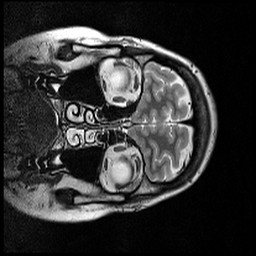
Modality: T2w
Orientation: coronal
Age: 31
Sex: female
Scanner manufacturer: siemens
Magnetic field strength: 3 T
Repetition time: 7 s
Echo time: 0.085 s